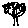
Label: tree